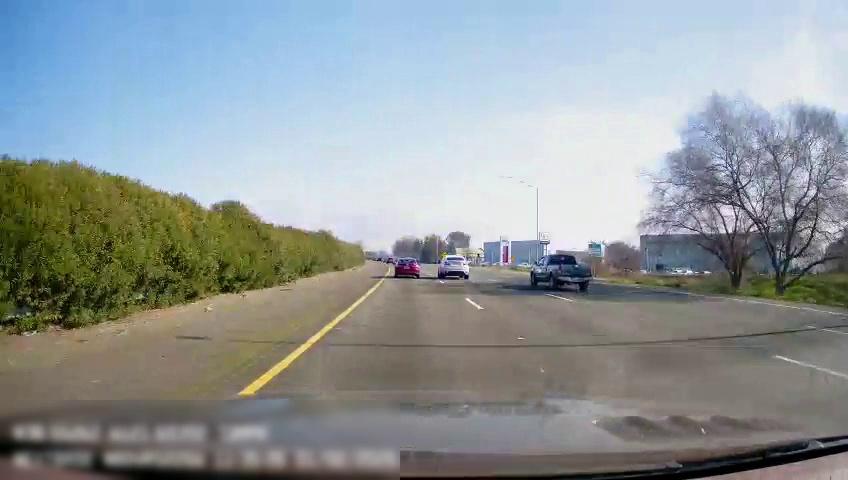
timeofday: Day
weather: Sunny
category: Drivable Space
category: Vehicles | Car
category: Vehicles | SUV
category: Vehicles | Truck
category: Lanes | Current Lane
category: Lanes | Current Lane
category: Lanes | Alternate Lane
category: Lanes | Alternate Lane
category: Lanes | Alternate Lane